Current action and preconditions to check: path_clear

Your task: For each precondition in the list above, predict whether it will hold at this action.

Consider the current scene as observed from the mobile robot's camera, and analyze the predicted future states of all dynamic agents (e.g., people, animals, vehicles, or any moving entities) within the NEXT SECOND.

IMPORTANT: Only answer "very likely" if you are absolutely certain—based on strong, clear evidence—that a dynamic agent will violate the precondition in the predicted future state. Do NOT answer "very likely" for unlikely, ambiguous, or low-probability risks.

Ask yourself for each precondition: Is there a high probability, with clear and convincing evidence, that the predicted future states of any dynamic agent will interfere with the predicted future state of the currently executing action within the NEXT SECOND, causing that precondition to fail?

Assess the risk level based on these predictions. Use "likely" or "very likely" if motions create a clear risk of interference.

Use "neutral" or "improbable" if agents are nearby but their predicted paths are clearly diverging or non-conflicting.

Failure Risk Categories: "very improbable", "improbable", "neutral", "likely", "very likely"

Answer Format: Output ONLY the probability_of_failure value from these categories: "very improbable", "improbable", "neutral", "likely", "very likely"

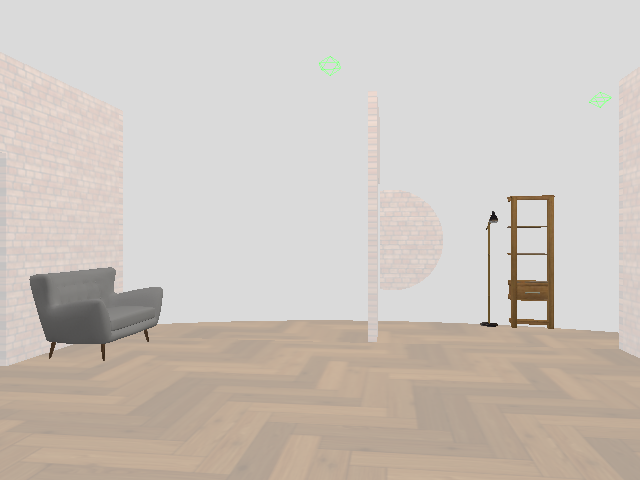

Answer: very improbable